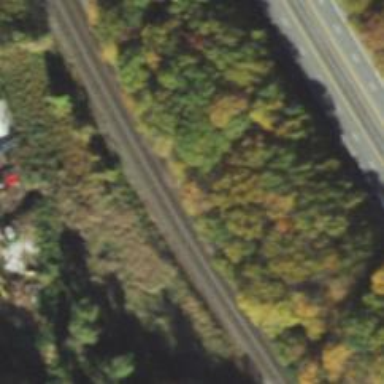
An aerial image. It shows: Railway track.